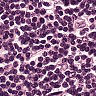
Metastatic tissue present: no